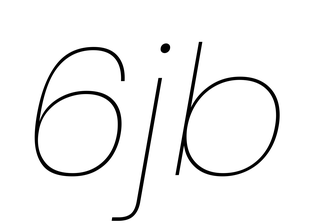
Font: Poppins-ThinItalic